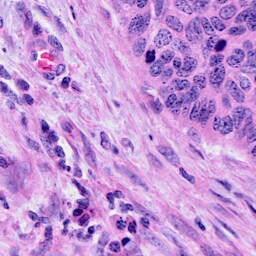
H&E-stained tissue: Cervix